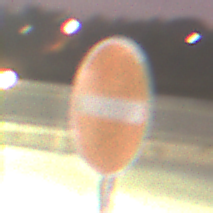
Verkehrszeichen: VerbotDerEinfahrt
Umgebung: Outdoor, Urban
Tageszeit: SunriseSunset
Wetter: PartlyCloudy
Licht: Artificial
Jahreszeit: NotSpecified
Kontrast: HighContrast